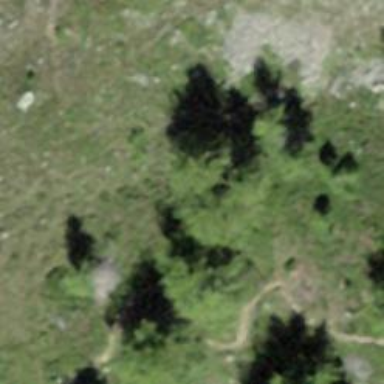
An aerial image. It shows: Path.